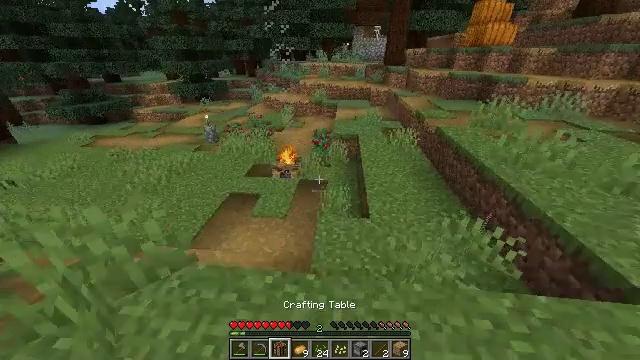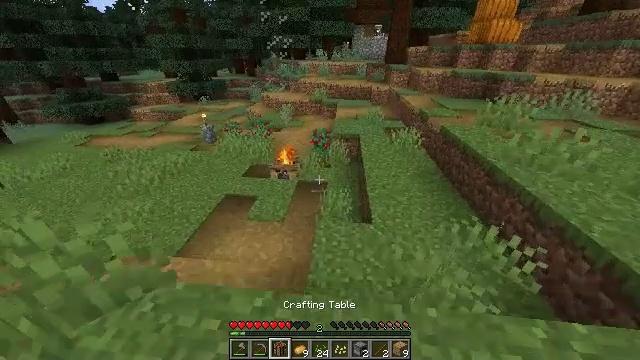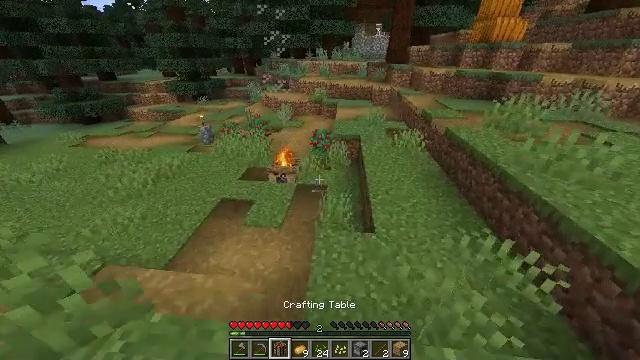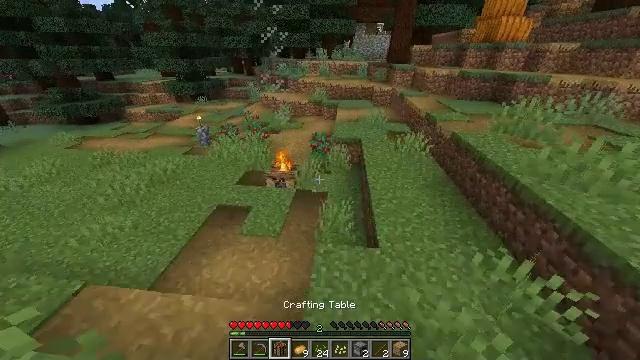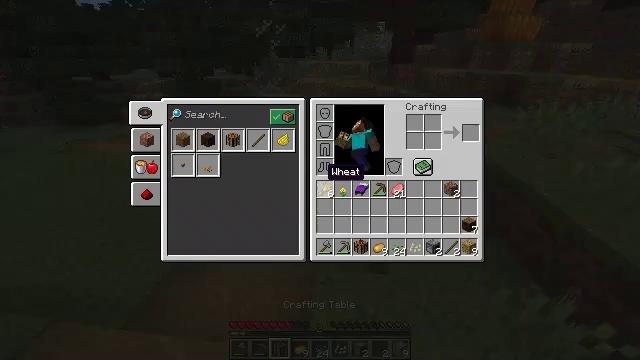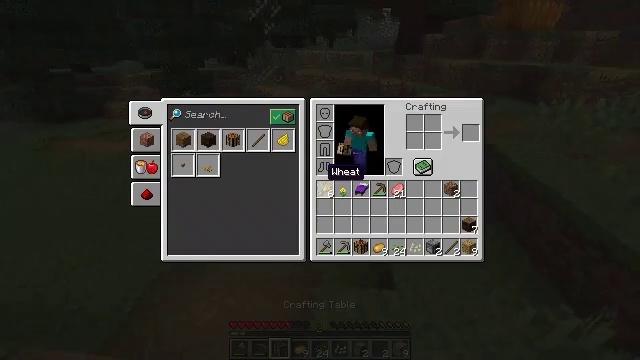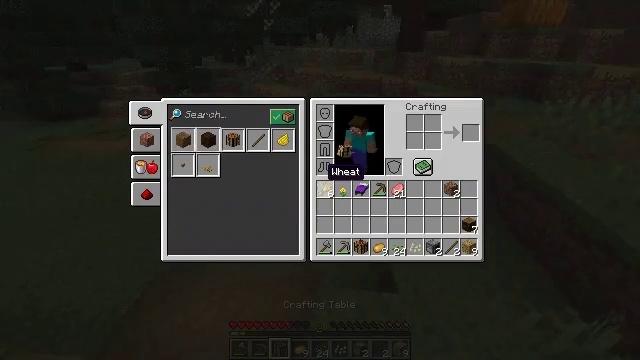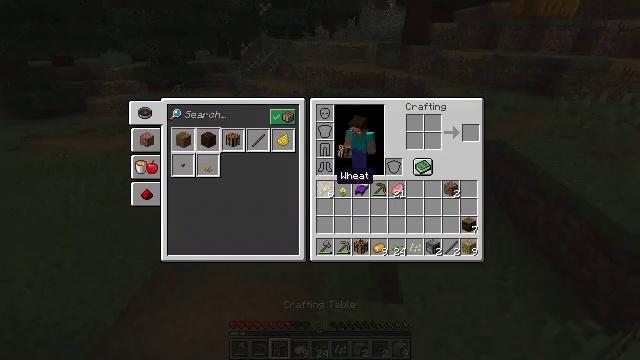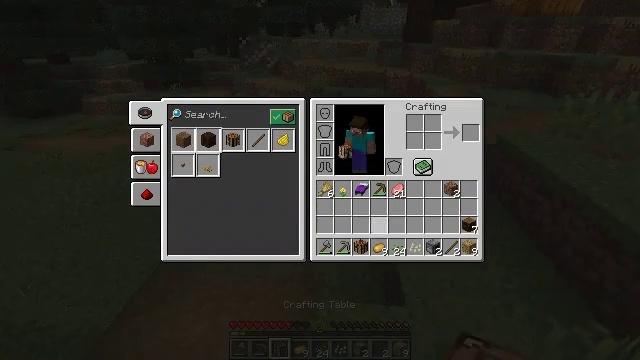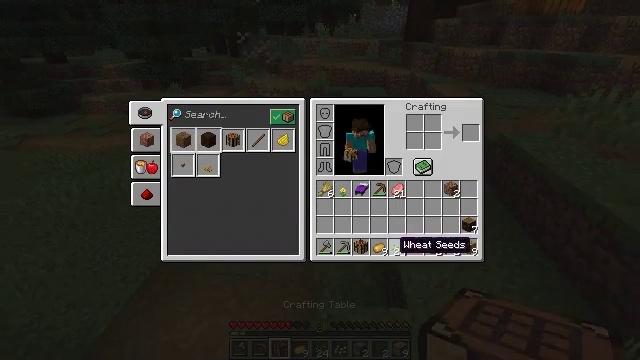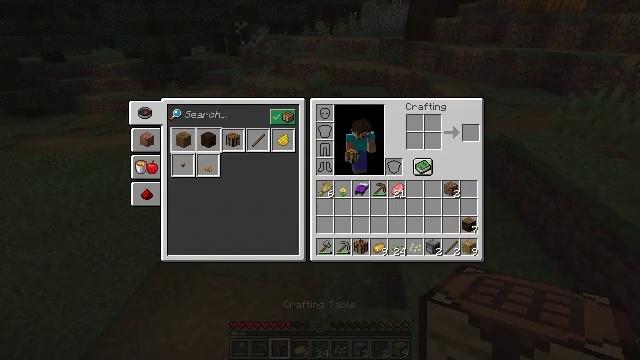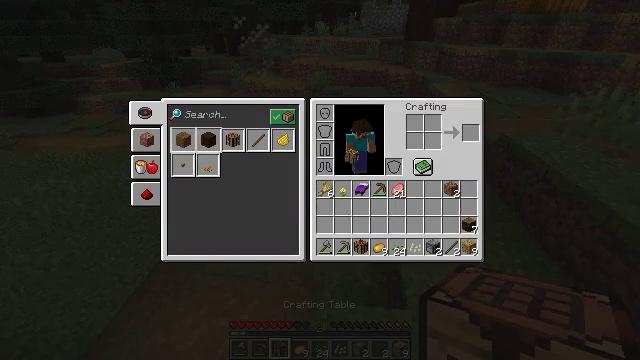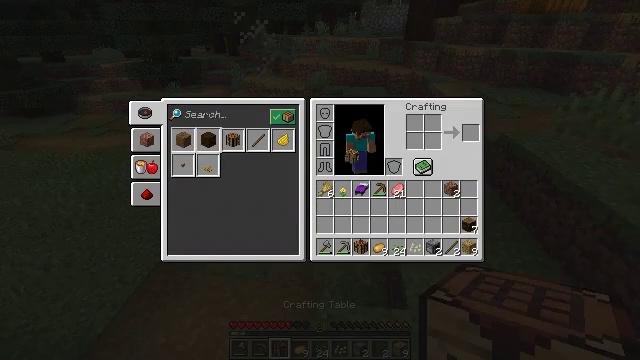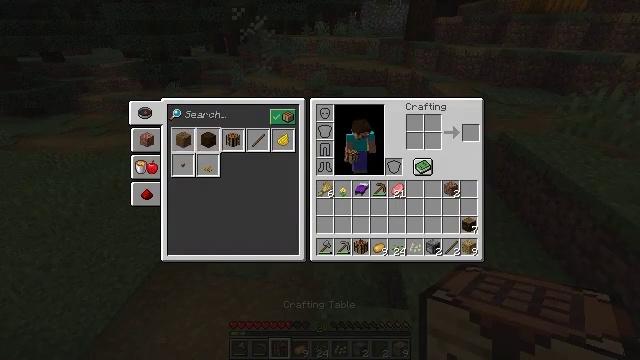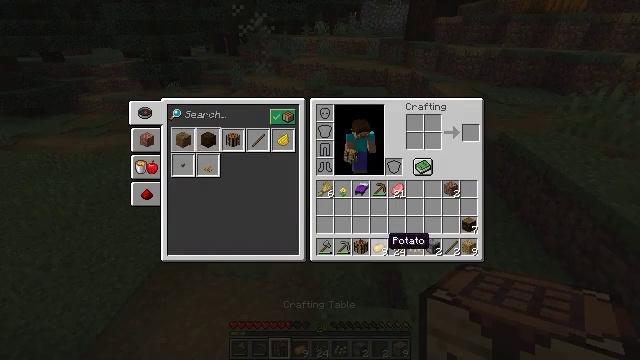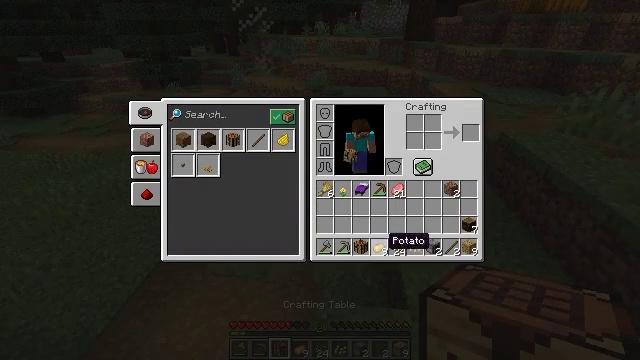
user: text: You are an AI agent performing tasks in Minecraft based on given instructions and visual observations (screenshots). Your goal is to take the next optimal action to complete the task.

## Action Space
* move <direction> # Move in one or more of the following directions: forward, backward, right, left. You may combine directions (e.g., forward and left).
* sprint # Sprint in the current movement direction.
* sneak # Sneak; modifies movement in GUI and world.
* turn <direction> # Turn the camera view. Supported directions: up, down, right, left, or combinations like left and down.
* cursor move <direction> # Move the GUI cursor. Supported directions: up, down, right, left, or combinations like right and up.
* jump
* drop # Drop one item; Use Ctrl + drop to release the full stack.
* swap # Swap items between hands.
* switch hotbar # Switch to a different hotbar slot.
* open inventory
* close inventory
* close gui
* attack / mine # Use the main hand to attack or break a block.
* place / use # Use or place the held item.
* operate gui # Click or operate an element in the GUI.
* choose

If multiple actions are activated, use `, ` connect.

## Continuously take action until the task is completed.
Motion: motion action
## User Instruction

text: Harvest sweet berries by mining the bush.
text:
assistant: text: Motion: move forward, sprint
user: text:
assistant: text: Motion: move forward, sprint
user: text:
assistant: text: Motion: move forward
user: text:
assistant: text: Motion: open inventory
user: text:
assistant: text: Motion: open inventory
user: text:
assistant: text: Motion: open inventory
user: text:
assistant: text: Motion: cursor move right
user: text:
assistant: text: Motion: sneak, cursor move right and down
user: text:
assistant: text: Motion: sneak, cursor move right and down
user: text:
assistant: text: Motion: sneak, cursor move down
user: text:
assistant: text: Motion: sneak
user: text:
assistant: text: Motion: sneak, cursor move left
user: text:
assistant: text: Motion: sneak, cursor move up
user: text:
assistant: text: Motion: sneak, cursor move up
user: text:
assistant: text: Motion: sneak
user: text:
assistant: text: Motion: sneak
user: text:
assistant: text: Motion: sneak, cursor move right
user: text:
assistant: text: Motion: sneak
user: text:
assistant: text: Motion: sneak, operate gui
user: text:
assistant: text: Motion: sneak, operate gui
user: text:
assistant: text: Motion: sneak, operate gui
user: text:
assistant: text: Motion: sneak, cursor move up
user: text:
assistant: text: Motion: sneak, cursor move up
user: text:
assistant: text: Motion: sneak, cursor move up
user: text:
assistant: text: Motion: sneak, cursor move up
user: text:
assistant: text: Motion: sneak
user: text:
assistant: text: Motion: sneak
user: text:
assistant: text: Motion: sneak
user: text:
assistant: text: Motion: sneak, operate gui
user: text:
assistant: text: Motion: sneak, operate gui